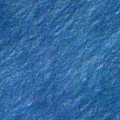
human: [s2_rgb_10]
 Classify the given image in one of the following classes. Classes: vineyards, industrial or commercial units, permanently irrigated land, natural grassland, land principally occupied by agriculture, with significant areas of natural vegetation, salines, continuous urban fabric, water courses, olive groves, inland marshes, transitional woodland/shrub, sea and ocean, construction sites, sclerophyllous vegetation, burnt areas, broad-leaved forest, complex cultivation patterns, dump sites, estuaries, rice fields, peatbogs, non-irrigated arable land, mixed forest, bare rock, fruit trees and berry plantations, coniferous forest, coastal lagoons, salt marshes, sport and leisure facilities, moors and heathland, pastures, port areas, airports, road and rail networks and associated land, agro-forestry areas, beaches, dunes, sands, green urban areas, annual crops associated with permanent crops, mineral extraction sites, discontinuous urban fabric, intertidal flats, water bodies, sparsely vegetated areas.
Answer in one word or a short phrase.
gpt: sea and ocean